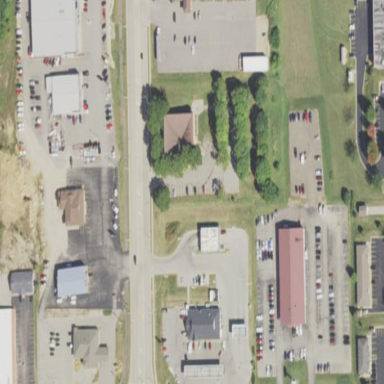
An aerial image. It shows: Commercial area.